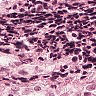
Metastatic tissue present: no